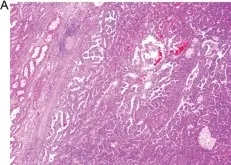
H&E histological slide of the patient's papillary renal cell carcinoma, Fuhrman grade III: Low powered magnification (50X) showing characteristic papillary architecture. Non neoplasticrenal parenchyma is seen on left (A).
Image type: pathology (h&e)